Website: home-depot
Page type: customer-info-address
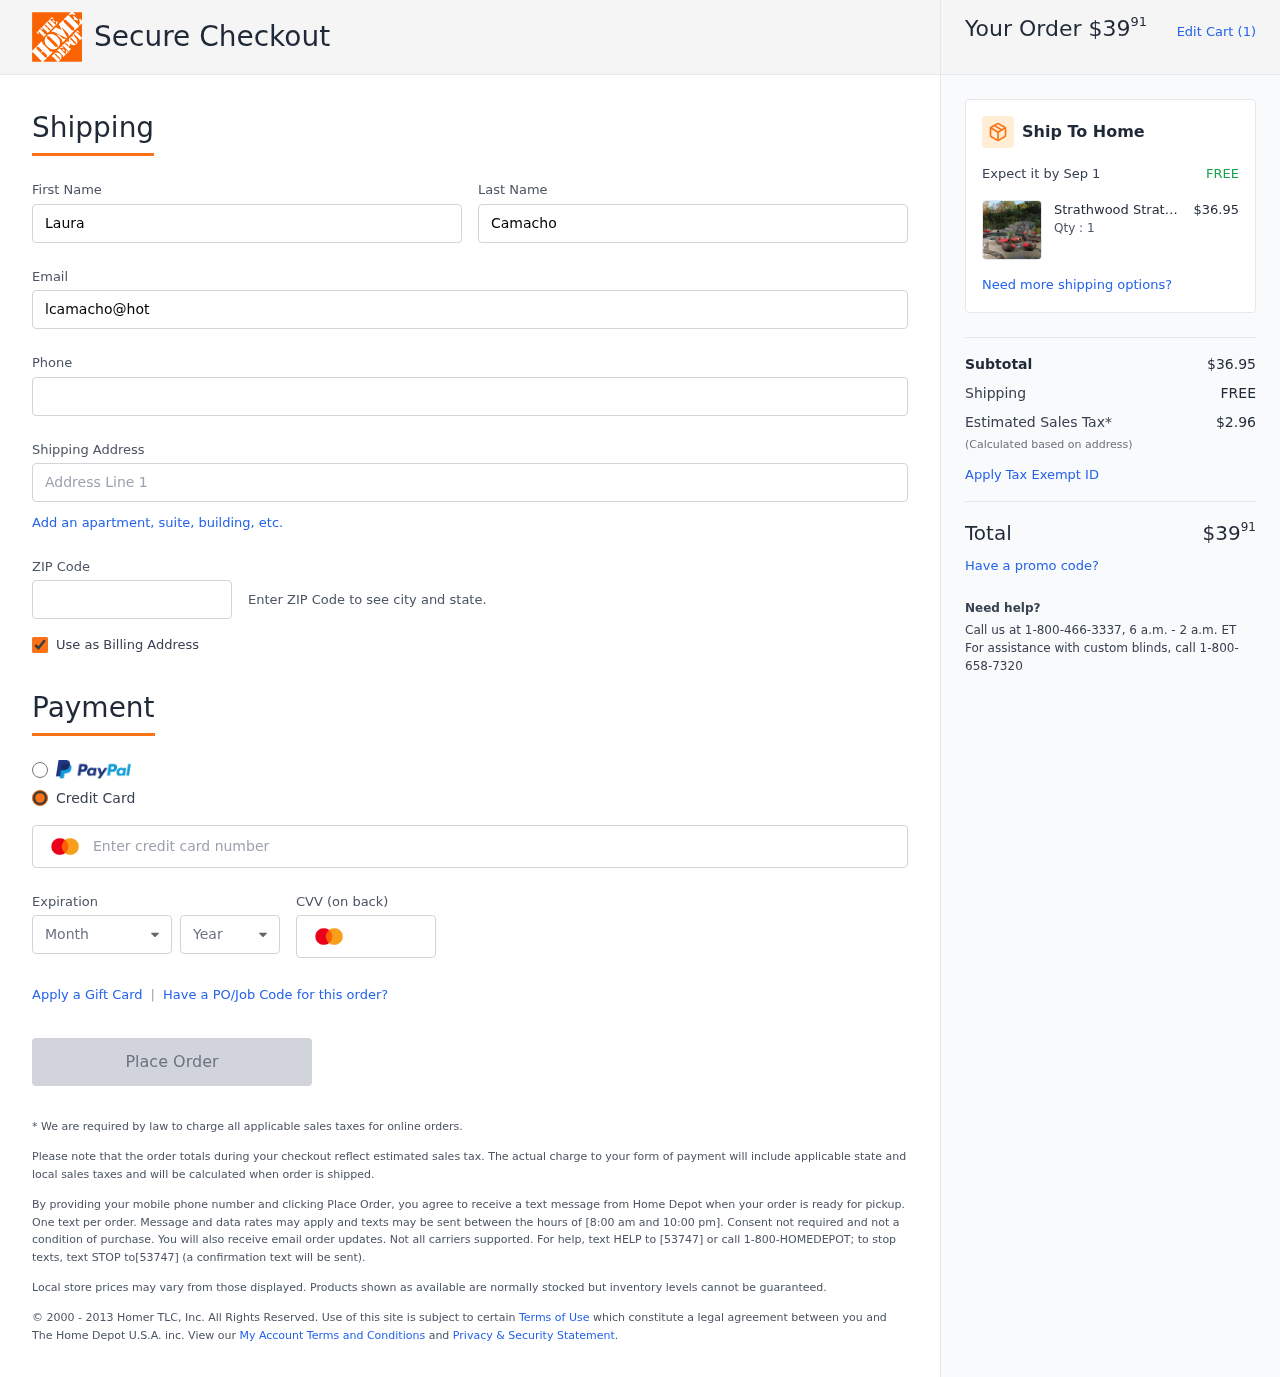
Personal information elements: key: PII_CARD_CVV
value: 393
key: PII_CARD_EXPIRY_MONTH
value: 09
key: PII_CARD_EXPIRY_YEAR
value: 30
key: PII_CARD_NUMBER
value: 2288 0172 4481 0522
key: PII_EMAIL
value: lcamacho@hotmail.com
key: PII_FIRSTNAME
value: Laura
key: PII_LASTNAME
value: Camacho
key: PII_PHONE
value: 6322086345
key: PII_POSTCODE
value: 63147
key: PII_STREET
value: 871 Crawford Ports Suite 336
Product elements: key: PRODUCT1_BRAND
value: Strathwood
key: PRODUCT1_NAME
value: Strathwood Cantina Collection (Discontinued by Manufacturer)
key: PRODUCT1_NAME
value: Strathwood Cantina C...
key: PRODUCT1_PRICE
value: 36.95
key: PRODUCT1_QUANTITY
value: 1
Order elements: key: ORDER_TOTAL
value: $3991
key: ORDER_NUM_ITEMS
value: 1
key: ORDER_DELIVERY_DATE
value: Sep 1
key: ORDER_SUBTOTAL
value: $36.95
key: ORDER_SHIPPING_COST
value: FREE
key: ORDER_TAX
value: $2.96